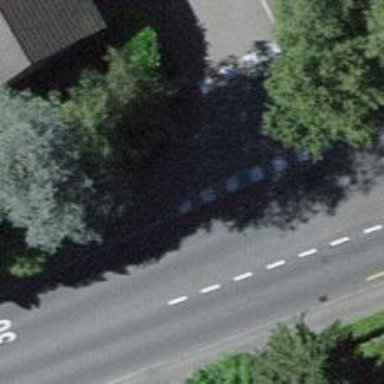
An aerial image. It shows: Kerb barrier.